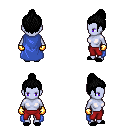
a pixel art fantasy rpg character, female body template, dark elf, purple skin, blue cape, red pants, black short topknot hairstyle, gold gloves, black slippers, four views (front, back, left, right), 2x2 character sprite sheet, small pixel art, hard edges, no anti-aliasing